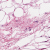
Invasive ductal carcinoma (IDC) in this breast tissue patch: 0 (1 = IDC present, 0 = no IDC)